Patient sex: M
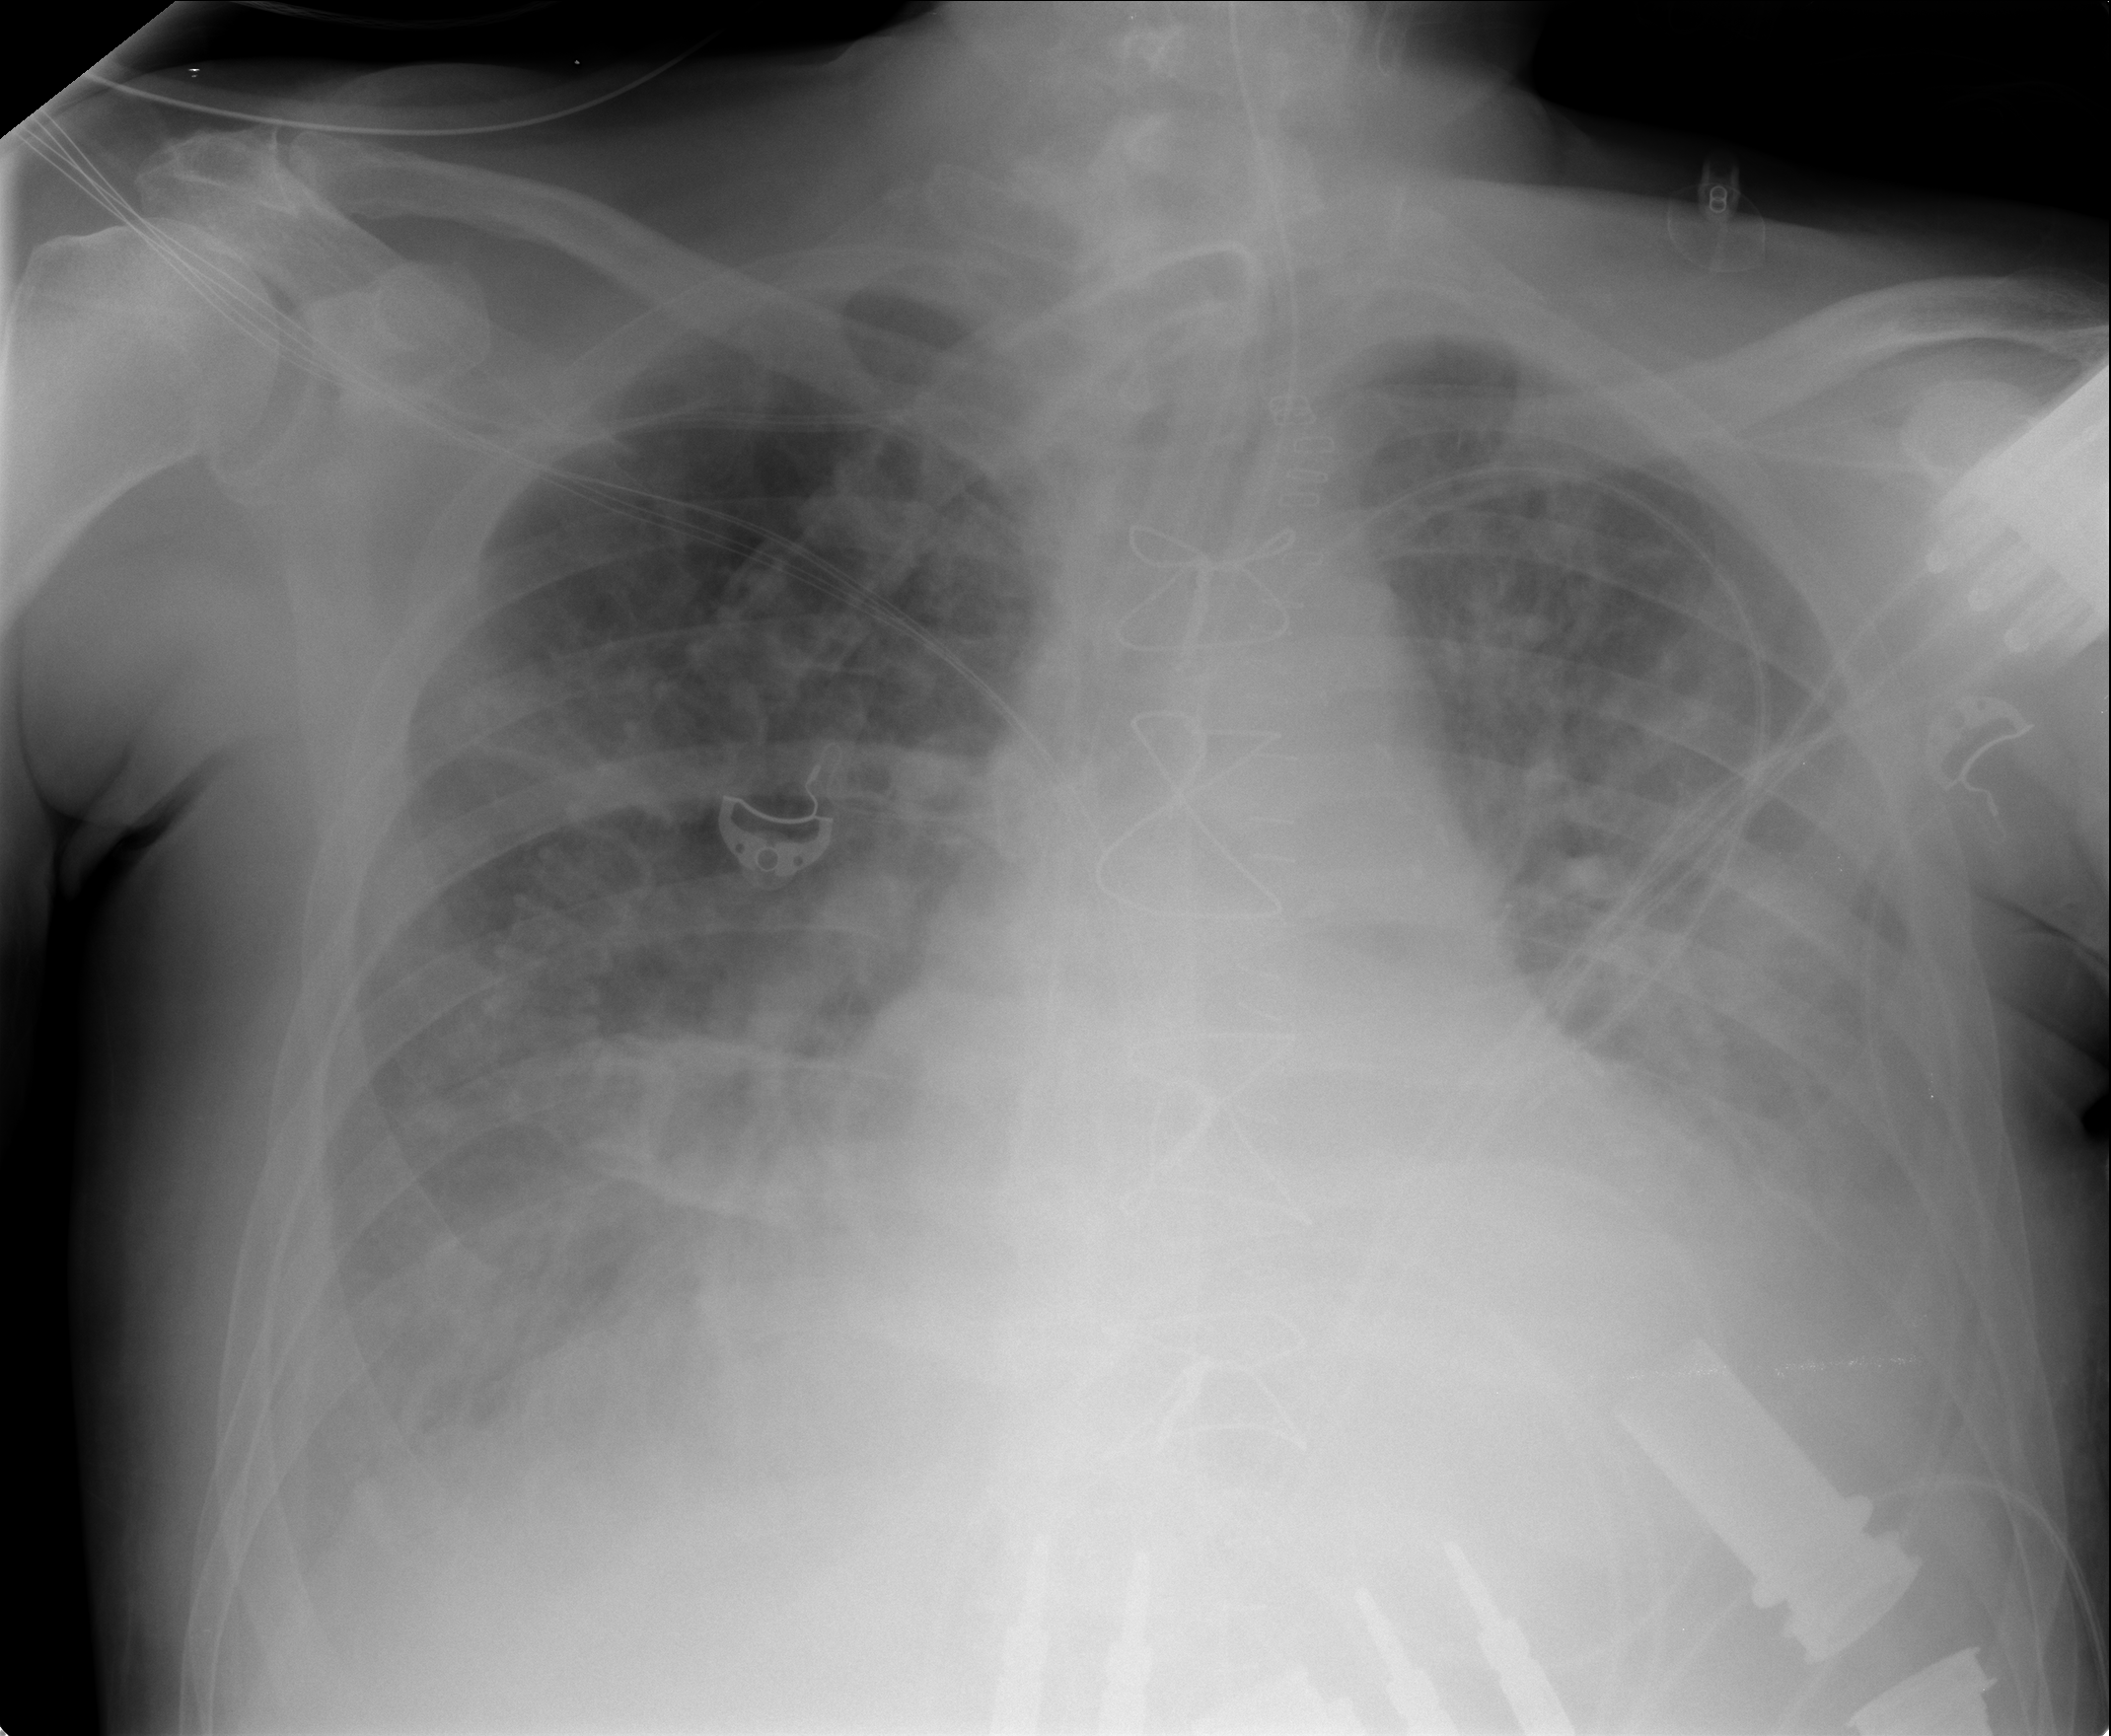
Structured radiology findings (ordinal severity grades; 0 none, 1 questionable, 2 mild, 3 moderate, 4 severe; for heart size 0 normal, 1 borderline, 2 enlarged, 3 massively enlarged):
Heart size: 2
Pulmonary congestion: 3
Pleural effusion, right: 3
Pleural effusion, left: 3
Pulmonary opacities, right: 3
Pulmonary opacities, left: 3
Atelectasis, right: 3
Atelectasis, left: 3